Question: I have an activity with a GridView inside it. The ActionBar is set to overlay mode.
Right now, you can only see half of the first image because the ActionBar cuts it in half.
How do I add padding to the interior of the GridView so that it initializes in such a way that you can see the entire first image? Or is there another way? For example, how would I go about extending GridView to create one that has a built-in configurable, dynamic gap at the front?

(although ListView instead of GridView): reddit is fun app: <URL>
I'm whenever the user scrolls down at a certain rate or past a certain level.
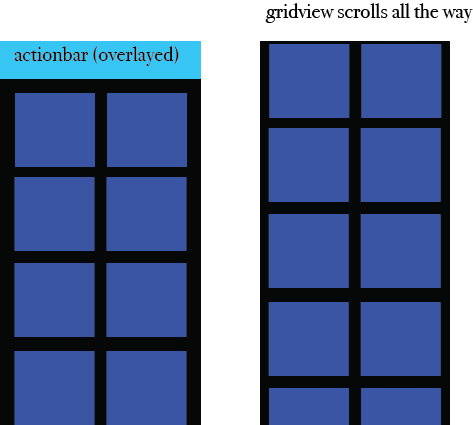
Answer: Use a 'ViewTreeObserver.OnGlobalLayoutListener' in your Activity or Fragment to determine the number of columns your 'GridView' will display (presuming it varies based on screen size and orientation), then use that number in your 'Adapter' implementation. In 'getView()', if 'position' is less than the number of columns, return an empty view whose height matches the Action Bar, otherwise bind your data as you would normally.
There is an excellent example that does exactly what you want in Google's "Displaying Bitmaps Efficiently" sample application: <URL>
Here is the relevant source code:
<URL>